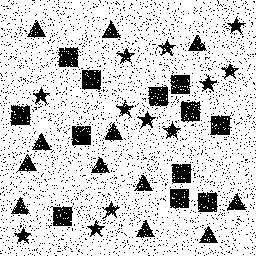
Squares: 12
Triangles: 12
Stars: 12
Total shapes: 36